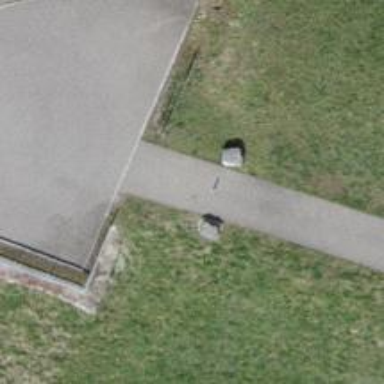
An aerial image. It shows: Bollard barrier.